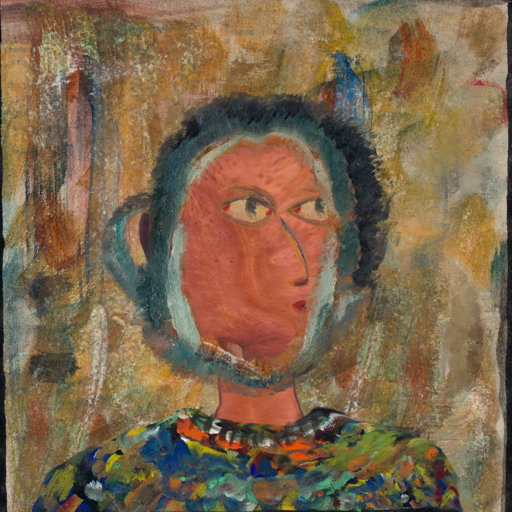
Background: Pipe, Head And Neck Side: Mother_And_Son_Mother, Face Side: GypsyMother, Bust: An_Impression, Hair Side: Boggyland, Head Accessory: Blank, Second Necklace: Blank, Necklace: In_The_Sun, Baby: Blank